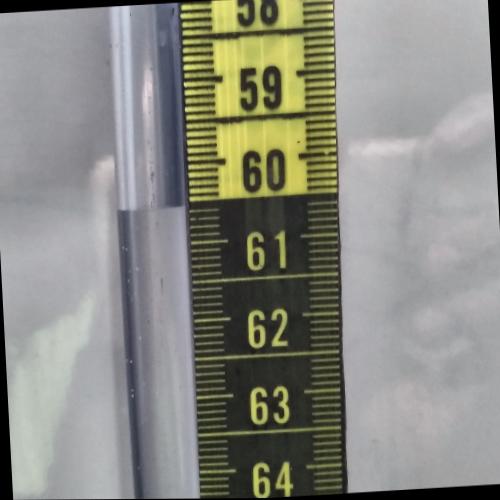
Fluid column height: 60.6 cm